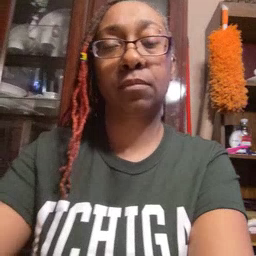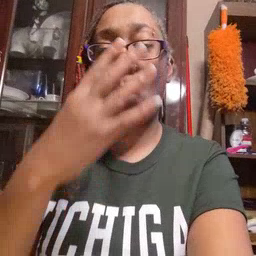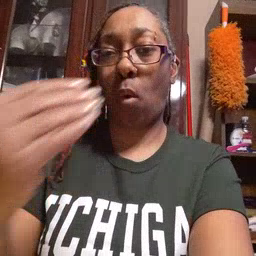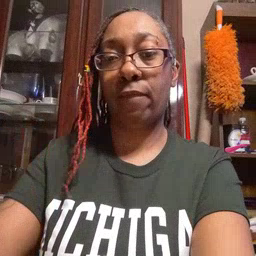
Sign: wolf